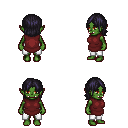
a pixel art fantasy rpg character, female body template, orc, green skin, maroon tunic, white pants, raven long bangs hairstyle, four views (front, back, left, right), 2x2 character sprite sheet, small pixel art, hard edges, no anti-aliasing